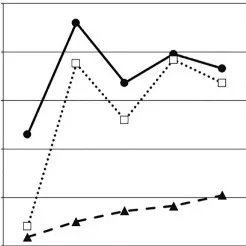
(B) Seventy-five grams of oral glucose tolerance test in this subject 4 years after being diagnosed of T1DM. His insulin secretory capacity was preserved, although it was decreased. HbA1c, hemoglobin A1c; HOMA-beta, homeostatic model of assessment-beta; GAD, glutamic acid decarboxylase; IA-2, insulinoma-associated protein-2.
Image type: pathology (immunostaining)